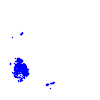
Particle: electron